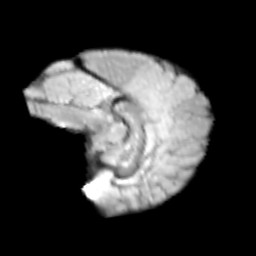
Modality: T2w
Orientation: sagittal
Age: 11
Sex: male
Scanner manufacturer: siemens
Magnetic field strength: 3 T
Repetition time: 3.8 s
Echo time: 0.07 s